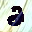
Label: 2